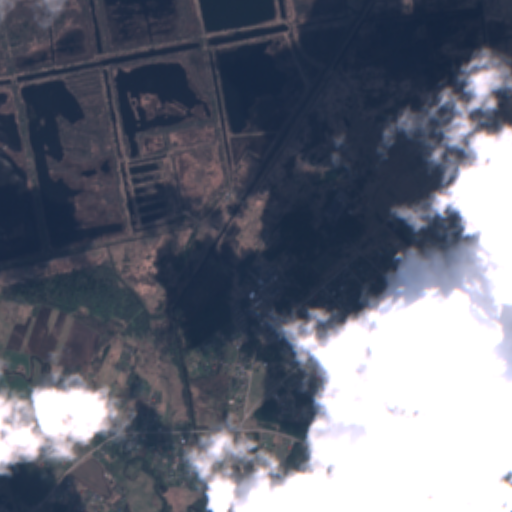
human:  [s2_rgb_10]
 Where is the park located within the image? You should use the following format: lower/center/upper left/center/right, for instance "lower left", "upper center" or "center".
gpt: The park is located in the center right of the image.
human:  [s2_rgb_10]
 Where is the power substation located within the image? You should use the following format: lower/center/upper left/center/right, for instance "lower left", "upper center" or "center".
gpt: The power substation is located in the center right of the image.
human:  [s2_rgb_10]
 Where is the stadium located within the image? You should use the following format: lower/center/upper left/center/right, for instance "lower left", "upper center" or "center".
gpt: The stadium is located in the center right of the image.
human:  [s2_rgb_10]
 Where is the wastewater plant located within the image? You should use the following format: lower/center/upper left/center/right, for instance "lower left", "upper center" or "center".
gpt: The wastewater plant is located in the center of the image.
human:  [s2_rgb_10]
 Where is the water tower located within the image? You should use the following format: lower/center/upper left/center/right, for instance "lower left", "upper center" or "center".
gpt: The water tower is located in the lower center of the image.
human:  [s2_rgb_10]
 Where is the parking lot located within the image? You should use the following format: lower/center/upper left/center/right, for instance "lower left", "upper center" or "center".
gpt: There is no parking lot in the image.